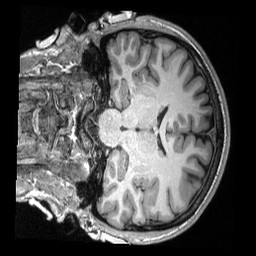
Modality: T1w
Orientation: coronal
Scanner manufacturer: siemens
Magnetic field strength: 3 T
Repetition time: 2.3 s
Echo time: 0.00308 s